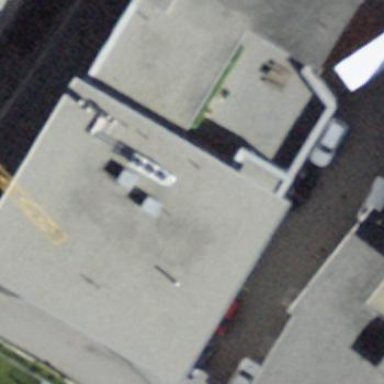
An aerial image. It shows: Building with flat roof.